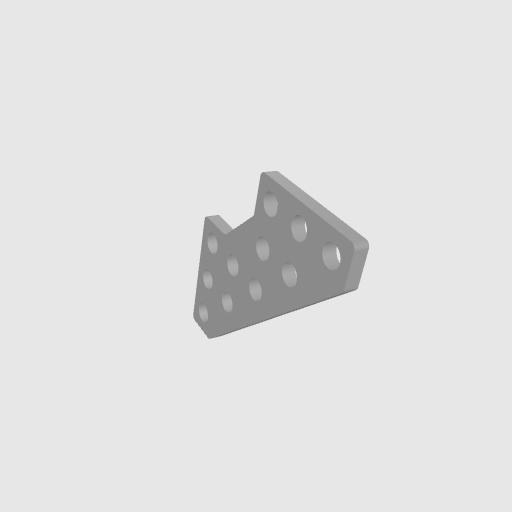
Part: SteelGussetPlate